Question: I have created 'Area In ASP.NET MVC'. Like below.,

And in 'CategoryController' I Write 'Index Action' like This(CategoryController Inside AdminArea)
'''
public partial class CategoryController : Controller
{
public virtual ActionResult Index()
{
return View();
}
}
'''
and 'AdminAreaRegistration'
'''
public override void RegisterArea(AreaRegistrationContext context)
{
context.MapRoute(
"Admin_default",
"Admin/{controller}/{action}/{id}",
new { action = "Index", id = UrlParameter.Optional }
);
}
'''
And create link like this.,
'''
@Html.ActionLink("sss",MVC.Admin.Category.ActionNames.Index,MVC.Admin.Category.Name)
'''
When i run website and while click on link i got this error.
> The view 'Index' or its master was not found or no view engine
supports the searched locations. The following locations were
searched:
'''
~/Views/Category/Index.aspx
~/Views/Category/Index.ascx
~/Views/Shared/Index.aspx
~/Views/Shared/Index.ascx
~/Views/Category/Index.cshtml
~/Views/Category/Index.vbhtml
~/Views/Shared/Index.cshtml
~/Views/Shared/Index.vbhtml
'''
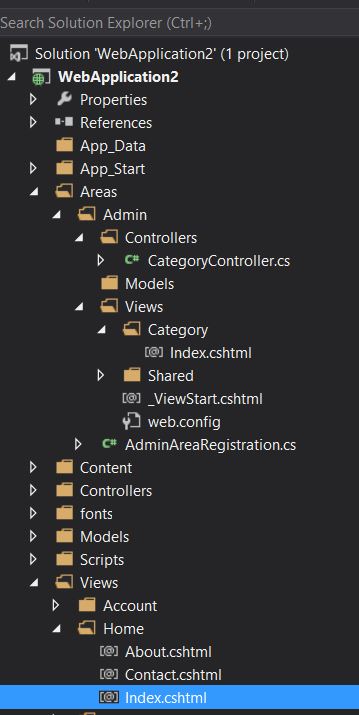
Answer: I suspect the way you called the 'Controller and action' from your view 'link'. And also why we need the 'virtual keyword in ActionResult'. So, Do like below...
'Its working for me'.
'''
using System.Web.Mvc;
namespace WebApplication2.Areas.Admin
{
public class AdminAreaRegistration : AreaRegistration
{
public override string AreaName
{
get
{
return "Admin";
}
}
public override void RegisterArea(AreaRegistrationContext context)
{
context.MapRoute(
"Admin_default",
"Admin/{controller}/{action}/{id}",
new { action = "Index", id = UrlParameter.Optional }
);
}
}
}
'''
Remove the 'virtual' keyword.
'''
using System;
using System.Collections.Generic;
using System.Linq;
using System.Web;
using System.Web.Mvc;
namespace TestScoff.Areas.Admin.Controllers
{
public class CatgoryController : Controller
{
public ActionResult Index()
{
return View();
}
}
}
'''
'''
@Html.ActionLink("Click Here to Go Catgory", "Index", "Catgory")
'''
'http://localhost:54230/Admin/Catgory'
<URL>.